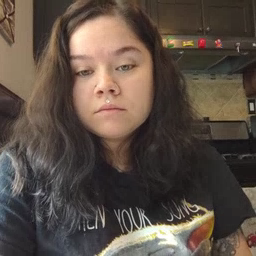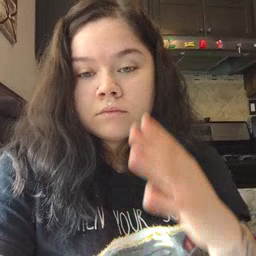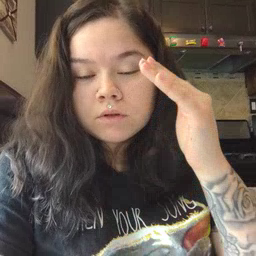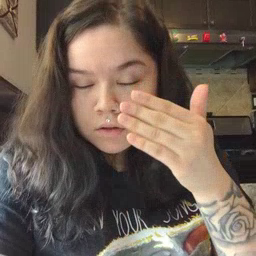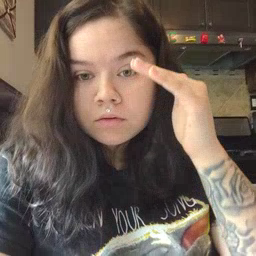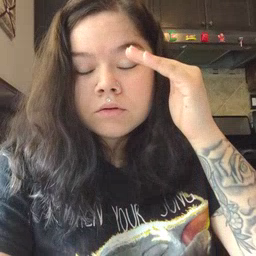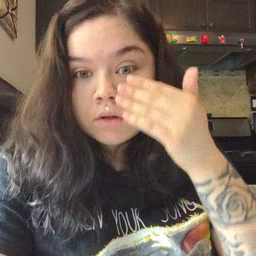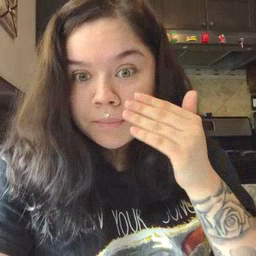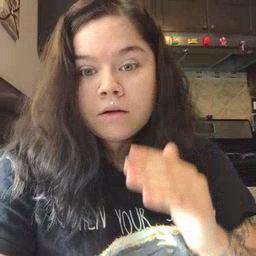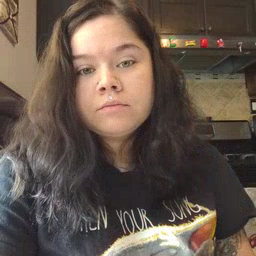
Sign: sleepy